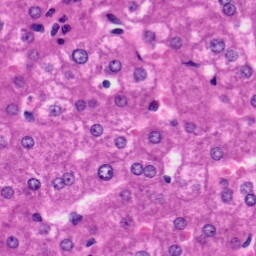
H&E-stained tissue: Liver